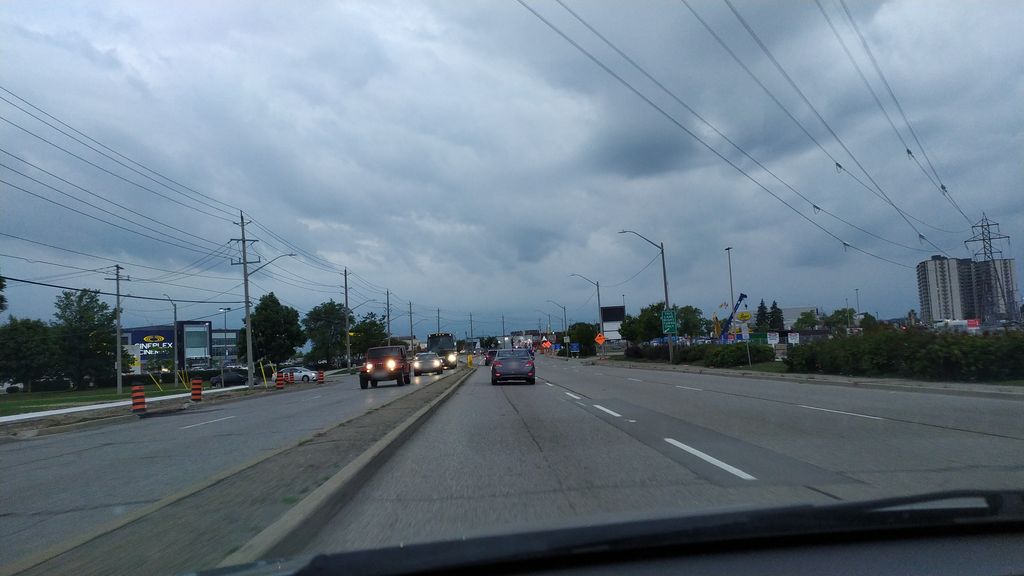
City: kitchener-waterloo